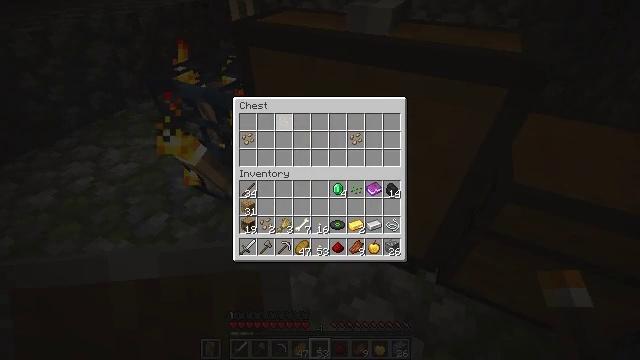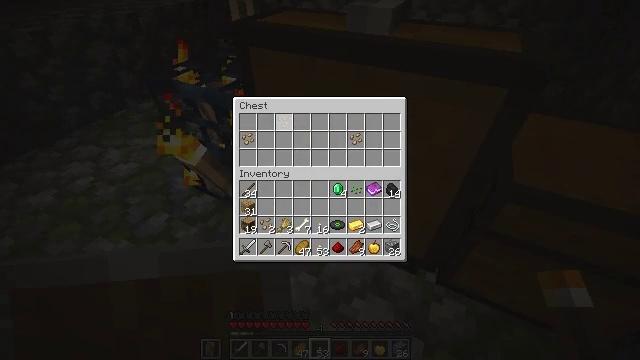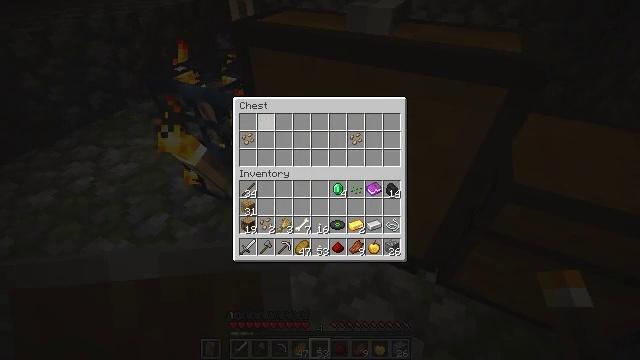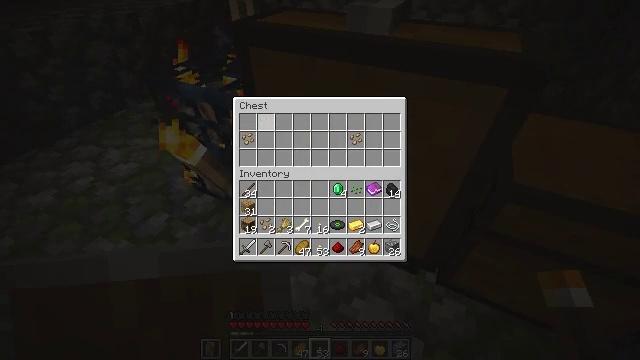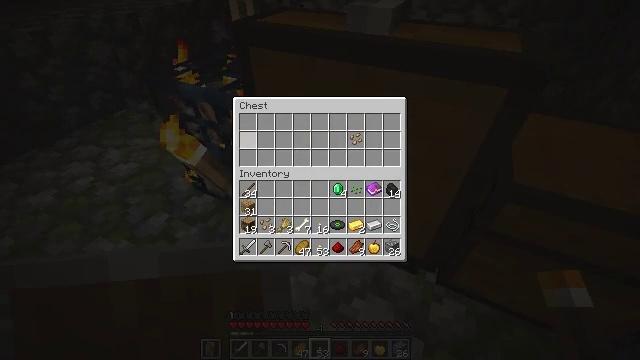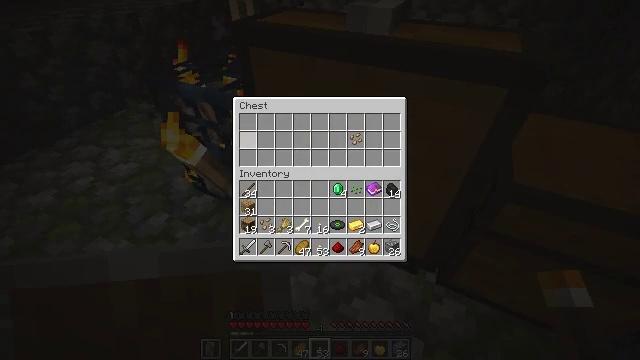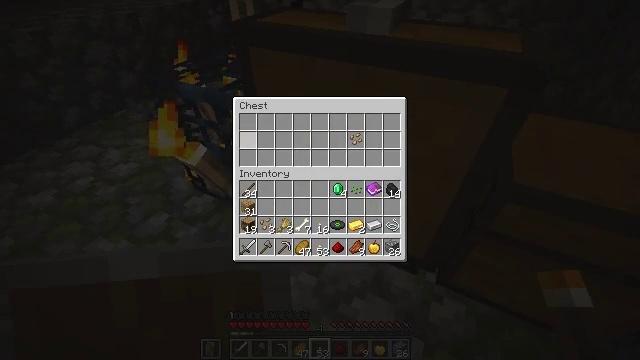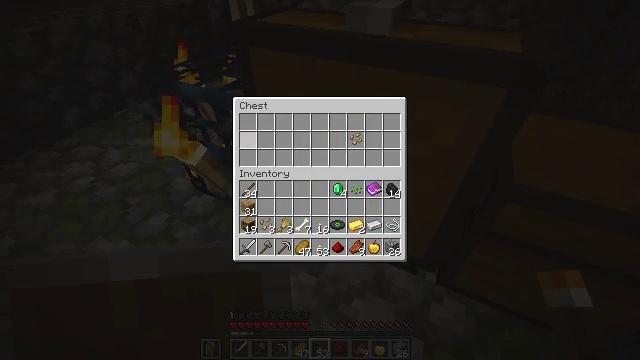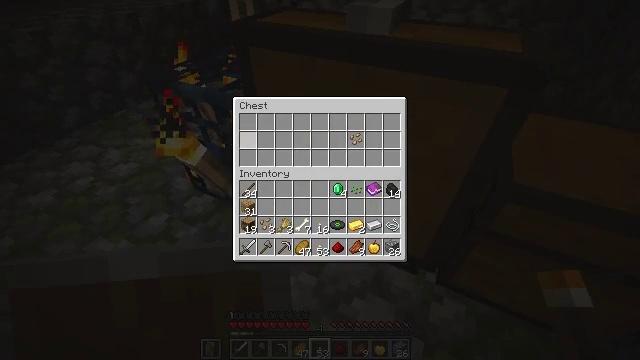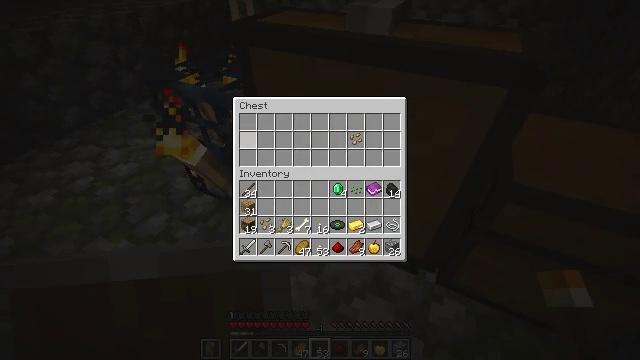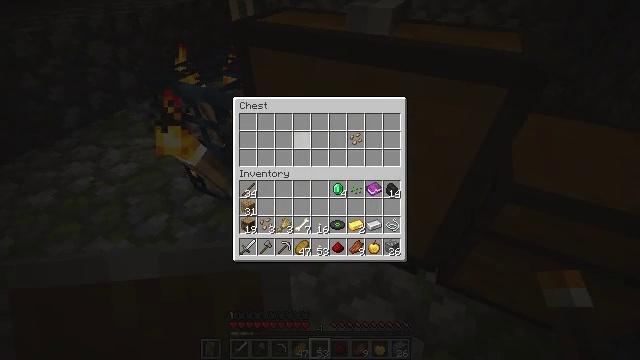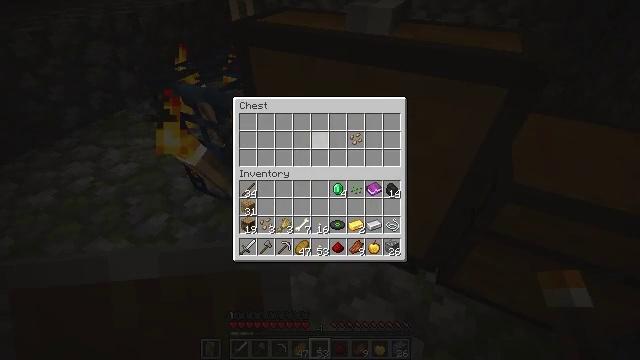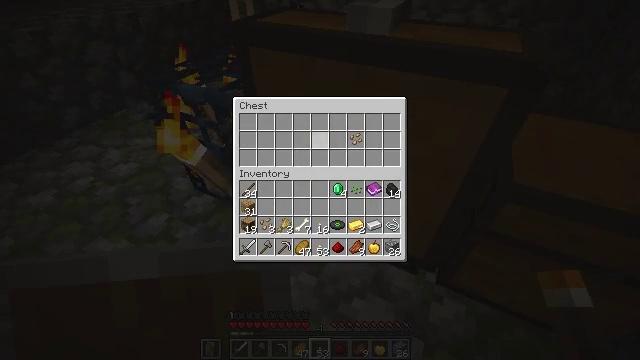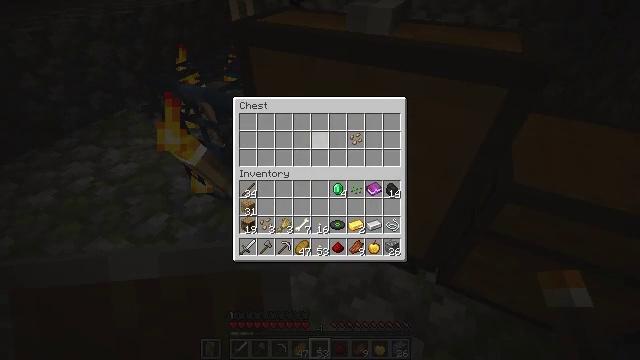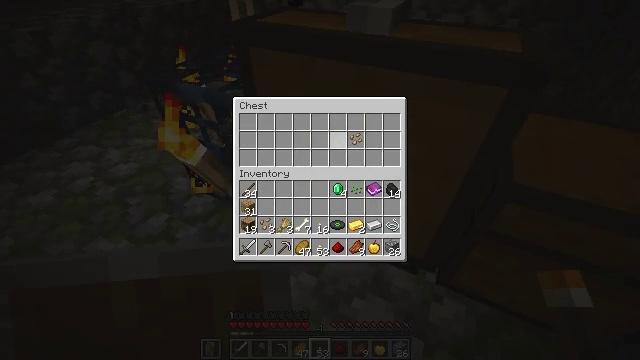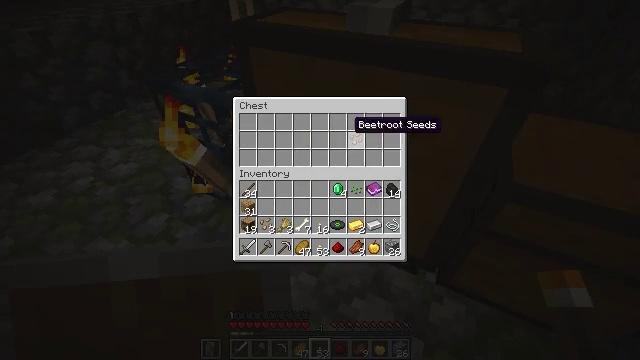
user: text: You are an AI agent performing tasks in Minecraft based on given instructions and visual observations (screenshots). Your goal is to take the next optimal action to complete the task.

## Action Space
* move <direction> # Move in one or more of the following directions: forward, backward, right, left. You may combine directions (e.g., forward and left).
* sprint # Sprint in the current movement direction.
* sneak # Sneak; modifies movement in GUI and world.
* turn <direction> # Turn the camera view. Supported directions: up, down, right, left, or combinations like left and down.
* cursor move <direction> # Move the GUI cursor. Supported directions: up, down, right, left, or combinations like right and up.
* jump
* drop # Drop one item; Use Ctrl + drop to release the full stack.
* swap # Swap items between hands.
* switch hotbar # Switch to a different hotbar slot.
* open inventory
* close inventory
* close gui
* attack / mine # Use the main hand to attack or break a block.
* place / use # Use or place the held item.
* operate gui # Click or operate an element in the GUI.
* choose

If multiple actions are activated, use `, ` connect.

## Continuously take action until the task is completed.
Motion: motion action
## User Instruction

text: Gather the chest from its place.
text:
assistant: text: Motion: sneak
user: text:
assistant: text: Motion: sneak, cursor move left
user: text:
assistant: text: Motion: sneak, cursor move left
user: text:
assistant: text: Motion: sneak, cursor move left, operate gui
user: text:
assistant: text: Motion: sneak, operate gui
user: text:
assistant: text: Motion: sneak, operate gui
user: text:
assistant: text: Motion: sneak, operate gui
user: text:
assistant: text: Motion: sneak, cursor move right
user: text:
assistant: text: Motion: sneak
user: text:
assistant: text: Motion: sneak, cursor move right
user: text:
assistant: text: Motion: sneak, cursor move right
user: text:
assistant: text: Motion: sneak
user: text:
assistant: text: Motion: sneak, operate gui
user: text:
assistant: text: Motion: sneak, cursor move right, operate gui
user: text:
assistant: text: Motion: sneak, cursor move right
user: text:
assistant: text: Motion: sneak, cursor move right
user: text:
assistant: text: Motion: sneak, operate gui
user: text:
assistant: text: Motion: sneak, operate gui
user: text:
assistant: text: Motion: sneak
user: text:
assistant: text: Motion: sneak
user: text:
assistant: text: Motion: sneak
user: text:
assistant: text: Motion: sneak
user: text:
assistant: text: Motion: sneak, turn right, close gui
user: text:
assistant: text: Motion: turn right and down, open inventory
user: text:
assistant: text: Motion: turn right and down
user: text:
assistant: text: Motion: turn right
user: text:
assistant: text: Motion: no_op
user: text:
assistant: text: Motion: no_op
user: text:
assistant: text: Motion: no_op
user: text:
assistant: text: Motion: no_op